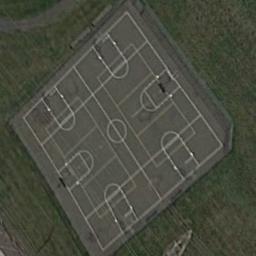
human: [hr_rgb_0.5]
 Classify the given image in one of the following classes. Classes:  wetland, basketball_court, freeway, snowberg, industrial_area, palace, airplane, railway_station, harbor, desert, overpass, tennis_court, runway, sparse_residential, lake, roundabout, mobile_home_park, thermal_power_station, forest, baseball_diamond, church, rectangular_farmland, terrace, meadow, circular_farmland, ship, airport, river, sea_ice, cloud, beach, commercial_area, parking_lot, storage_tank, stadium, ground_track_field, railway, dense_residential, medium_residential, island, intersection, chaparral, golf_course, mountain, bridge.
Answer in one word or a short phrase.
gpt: basketball_court